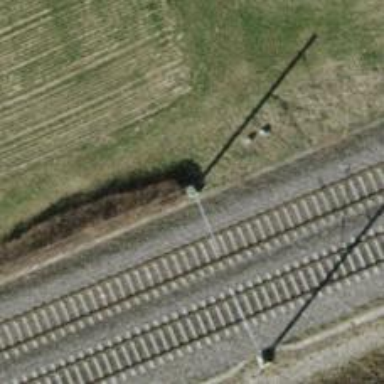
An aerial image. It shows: Catenary mast for power lines.